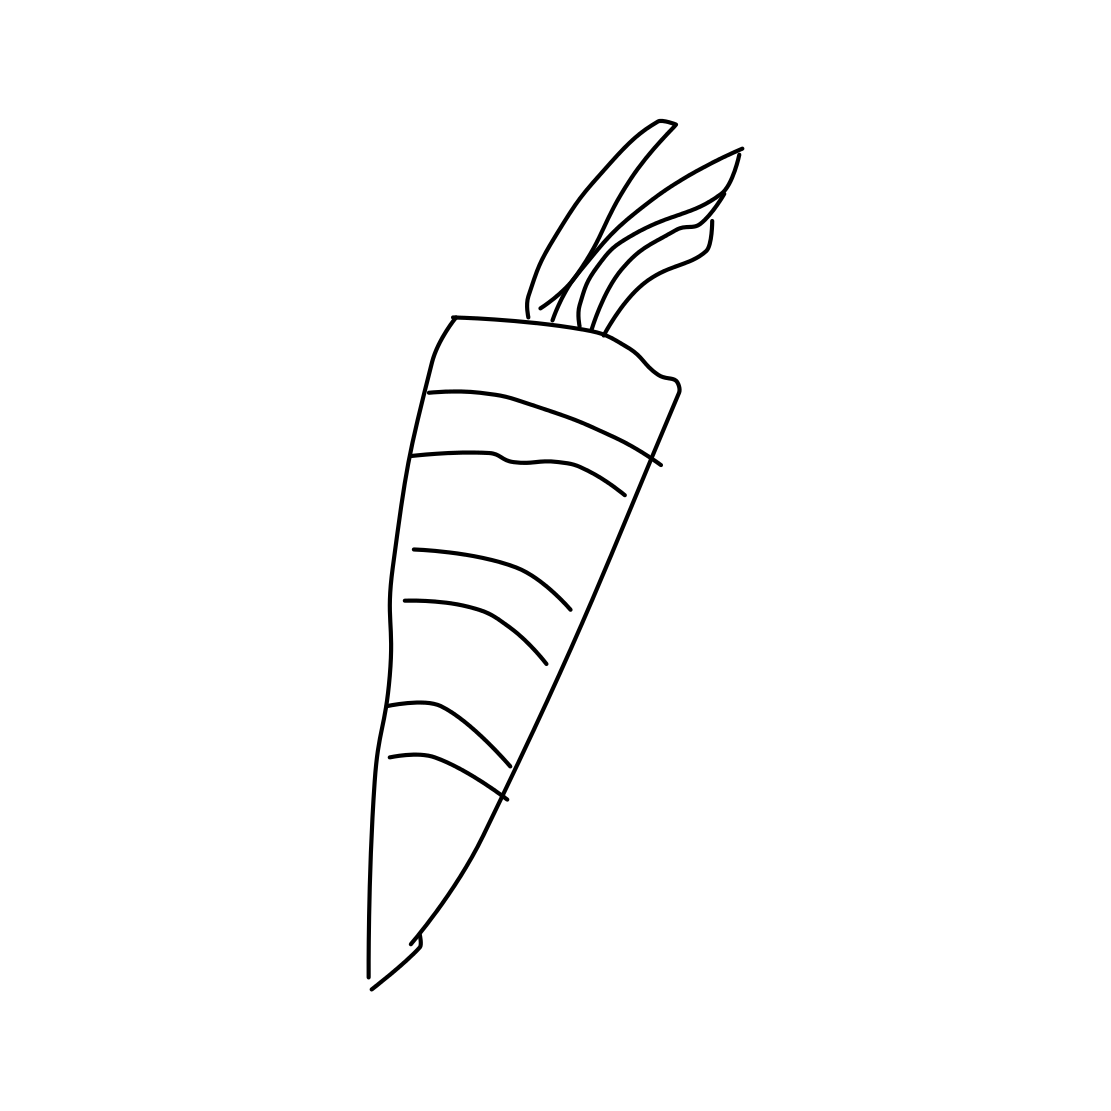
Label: carrot